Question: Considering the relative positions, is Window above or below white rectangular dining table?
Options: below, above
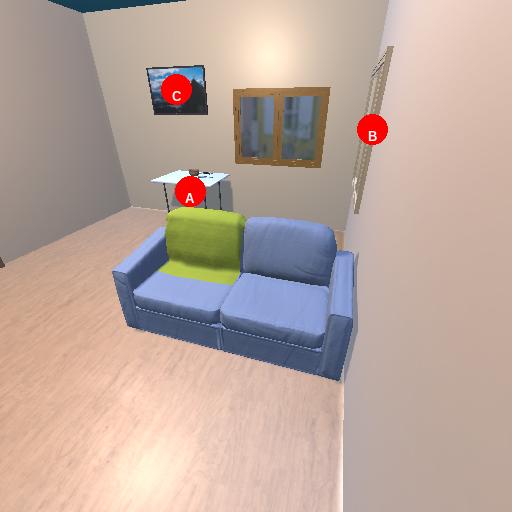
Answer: below